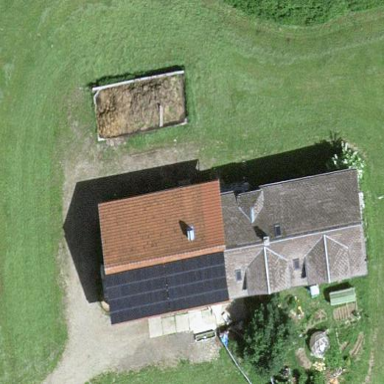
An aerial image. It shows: Farm building with gabled roof.